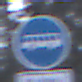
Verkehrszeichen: Busssonderstreifen
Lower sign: BesondereFahrzeugeUndTransportgueter11
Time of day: MorningAfternoon
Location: Outdoor (Nature)
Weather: Overcast
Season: Winter
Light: Natural